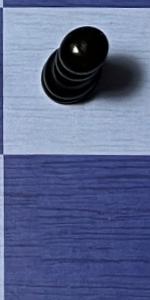
Label: Empty